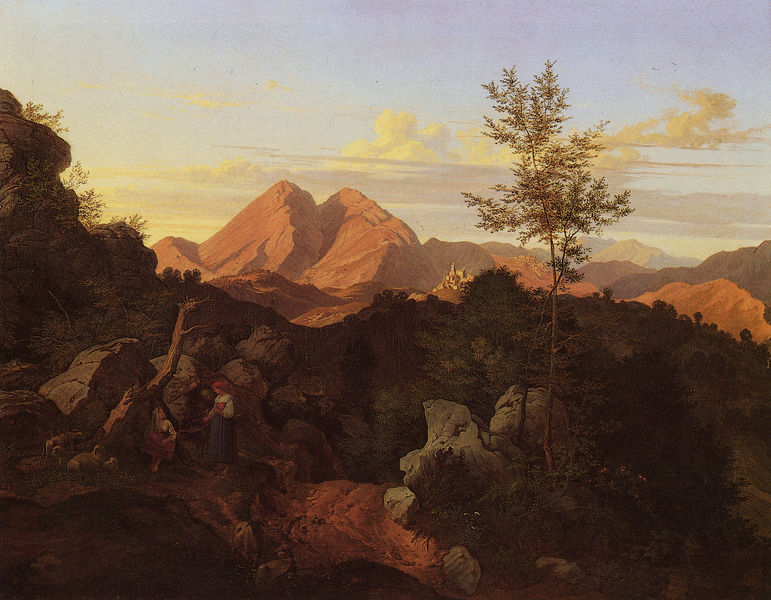
Titel: Abend in den Apenninen (Rocca di Mezzo)
Künstler: Adrian Ludwig Richter
Standort: Essen (Ruhr)
Institution: Museum Folkwang
Schlagwörter: baum, berg, blau, blätter, dunkel, felsen, himmel, mann, schatten, wolken, bäume, frauen, gelb, grün, kirchturm, landschaft, menschen, mädchen, ocker, sitzen, stadt, äste, abend, braun, frau, grau, hell, kleid, licht, nacht, orange, ölbild, gras, rot, tuch, weg, wolke, malerei, rock, bluse, stehen, stein, steine, holland, öl, ast, baumstamm, dämmerung, erde, gräser, horizont, häuser, hügel, morgen, natur, stamm, strauch, weite, busch, büsche, pfad, sonne, sträucher, blatt, pflanze, pflanzen, wald, kinder, turm, bäumchen, schürze, sommer, ruhen, zwei, berge, fels, gebirge, gipfel, dorf, dunst, sonnenuntergang, tag, geröll, pause, picknick, rast, stille, friedrich, romantik, ölgemälde, staffage, untergang, kopftuch, stimmung, allein, abendstimmung, aufsicht, ortschaft, schaf, burg, wandern, alpen, idyll, schiefer, hilfe, geäst, reise, wanderer, griechenland, fernsicht, schattig, arkadien, kraut, schafe, hirte, hirten, schäferin, stumpf, baumstumpf, wanderung, weitsicht, reisen, ideallandschaft, alpenglühen, stimmungsvoll, schäferinnen, fußmarsch, hile